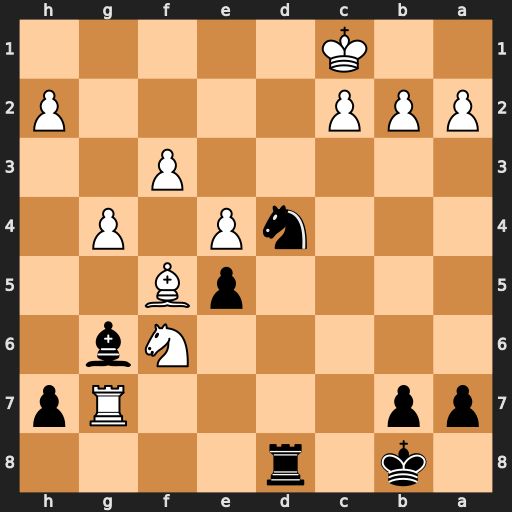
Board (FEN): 1k1r4/pp4Rp/5Nb1/4pB2/3nP1P1/5P2/PPP4P/2K5
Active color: b
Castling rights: -
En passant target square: -
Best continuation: Ne2+ Kb1 Rd1#